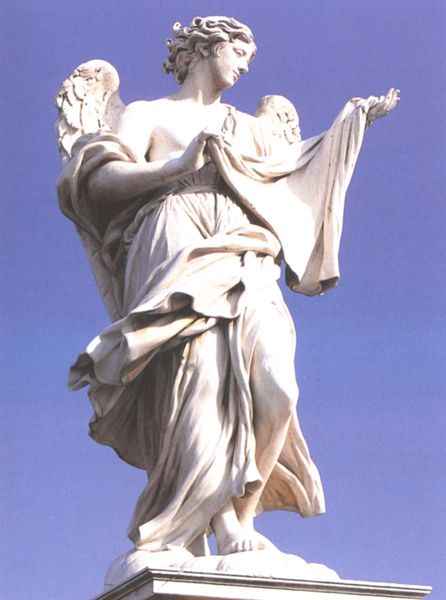
Titel: Zwei Engel
Künstler: Giovanni Lorenzo Bernini
Standort: Rom, Ponte S. Angelo (EU - I - Latium)
Schlagwörter: blau, flügel, hand, himmel, weiß, marmor, paris, tuch, arm, falten, sockel, wind, gewand, haare, locken, schulter, engel, skulptur, statue, farbig, füße, italien, französisch, kontrapost, foto, denkmal, rom, betrachten, bildhauer, unschuld, friedensengel, gabriel, adf, hadn, römischer engel, luftzug, pairs, wilnd, verliere